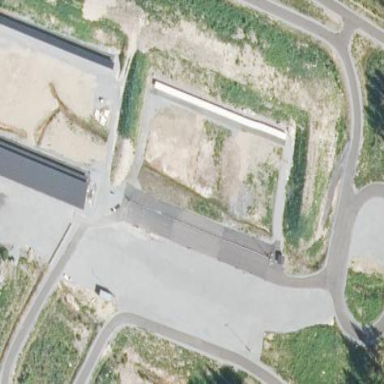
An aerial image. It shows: Sports center dedicated to biathlon.